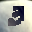
Label: 3